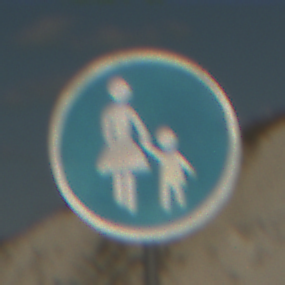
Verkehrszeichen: Gehweg
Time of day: Midday
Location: Outdoor (Beach)
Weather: PartlyCloudy
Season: NotSpecified
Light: Natural